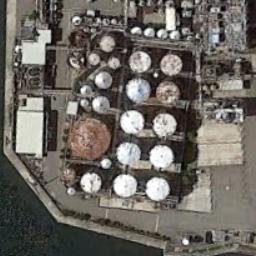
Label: storage_tank